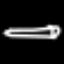
Label: pencil